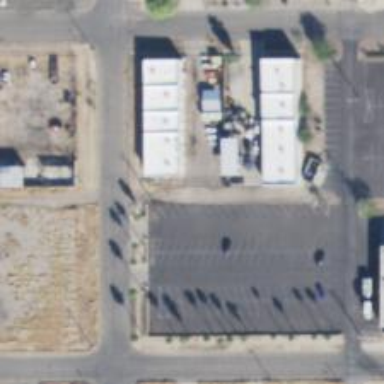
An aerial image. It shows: Alleyway designated as service road.